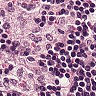
Metastatic tissue present: no